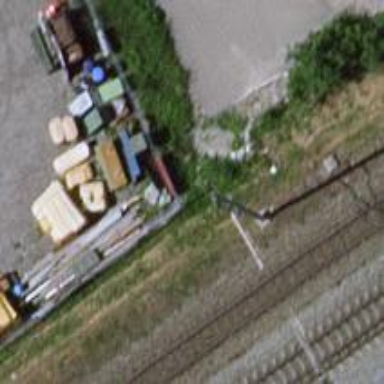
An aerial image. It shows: Power pole.